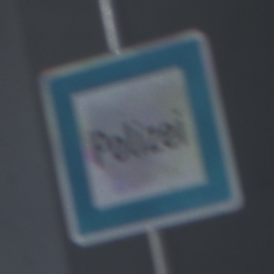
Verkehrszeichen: Polizei
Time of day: MorningAfternoon
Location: Outdoor (Urban)
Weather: PartlyCloudy
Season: NotSpecified
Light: Natural